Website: slack
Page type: stored-credit-cards
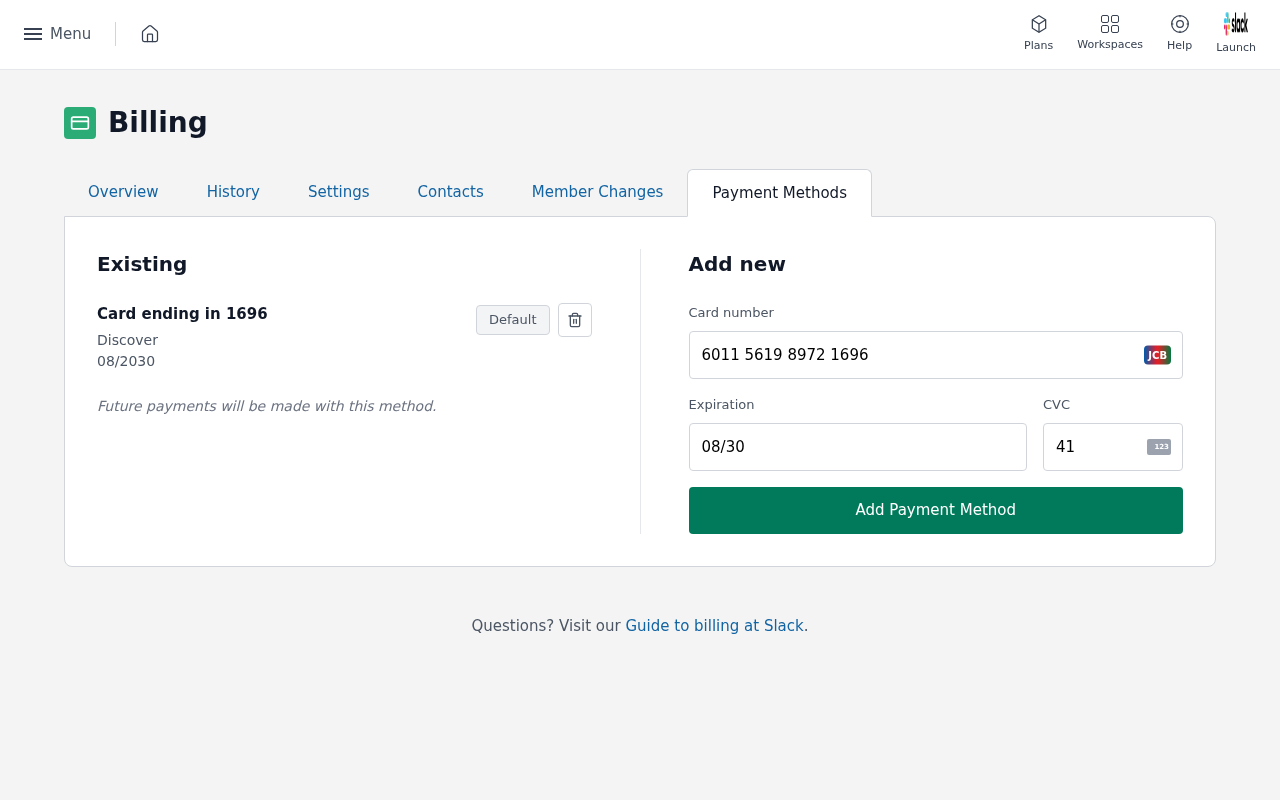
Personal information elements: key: PII_CARD_CVV
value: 412
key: PII_CARD_EXPIRY
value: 08/2030
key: PII_CARD_EXPIRY
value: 08/30
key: PII_CARD_LAST4
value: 1696
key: PII_CARD_NUMBER
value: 6011 5619 8972 1696
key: PII_CARD_TYPE
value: Discover